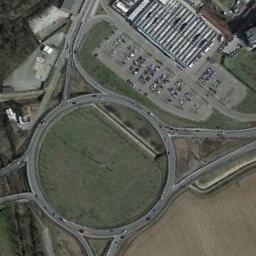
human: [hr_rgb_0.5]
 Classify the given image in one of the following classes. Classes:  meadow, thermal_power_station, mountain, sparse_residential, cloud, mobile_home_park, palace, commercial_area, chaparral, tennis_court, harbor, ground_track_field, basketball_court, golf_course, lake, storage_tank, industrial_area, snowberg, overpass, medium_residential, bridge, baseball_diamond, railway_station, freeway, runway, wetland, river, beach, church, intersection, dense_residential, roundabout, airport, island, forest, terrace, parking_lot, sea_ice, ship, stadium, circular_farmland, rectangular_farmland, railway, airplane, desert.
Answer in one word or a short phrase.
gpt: roundabout